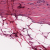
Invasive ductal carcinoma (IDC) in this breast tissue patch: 0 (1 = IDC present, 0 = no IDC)